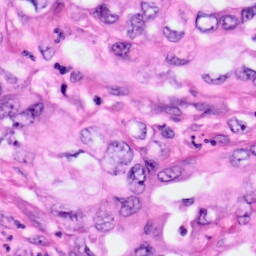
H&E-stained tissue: Pancreatic